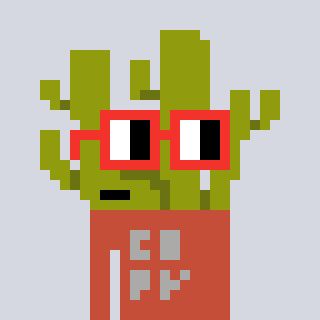
a pixel art character with square red glasses, a cactus-shaped head and a rust-colored body on a cool background